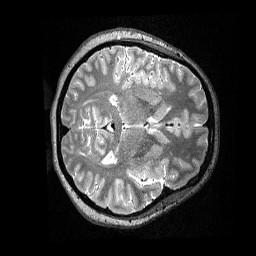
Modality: T2w
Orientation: axial
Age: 27
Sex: female
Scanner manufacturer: siemens
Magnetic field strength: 3 T
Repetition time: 3.2 s
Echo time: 0.479 s